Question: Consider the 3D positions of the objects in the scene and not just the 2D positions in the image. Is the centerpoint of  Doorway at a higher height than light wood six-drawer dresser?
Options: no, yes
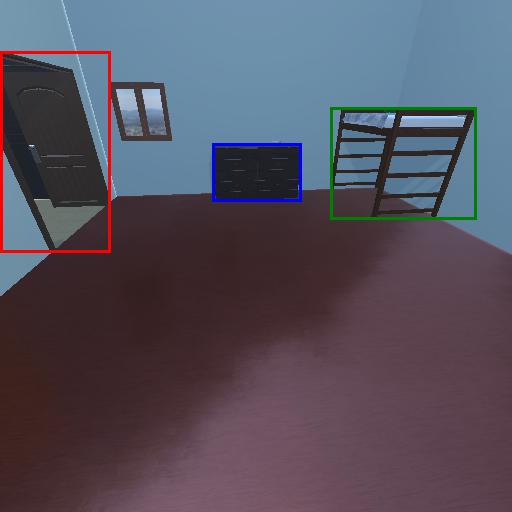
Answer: no